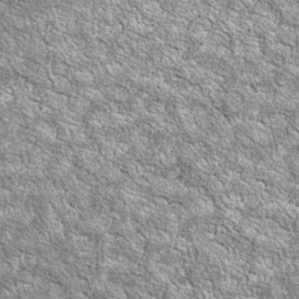
Label: non_frost